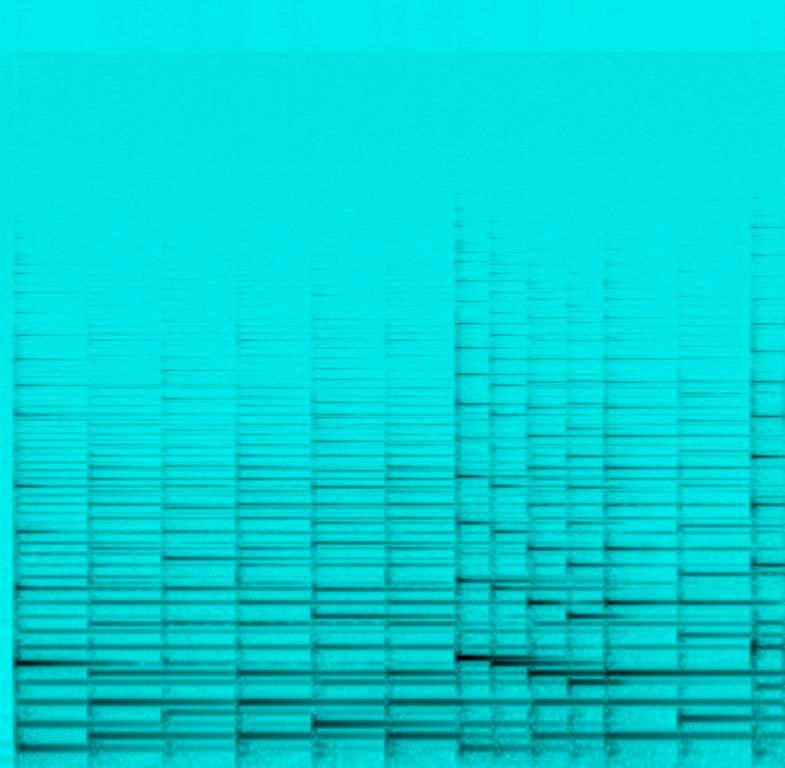
This audio contains someone playing a ballad on a piano then a male voice starts talking and the piano-playing ends. This song may be playing at home practicing piano.